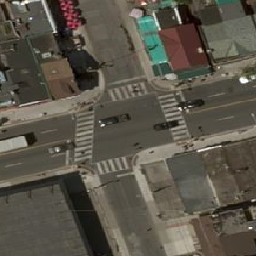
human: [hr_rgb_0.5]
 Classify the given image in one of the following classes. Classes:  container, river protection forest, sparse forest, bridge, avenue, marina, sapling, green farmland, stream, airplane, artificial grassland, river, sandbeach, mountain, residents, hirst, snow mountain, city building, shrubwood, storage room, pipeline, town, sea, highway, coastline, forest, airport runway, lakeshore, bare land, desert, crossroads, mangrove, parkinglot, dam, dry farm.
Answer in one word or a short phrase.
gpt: crossroads